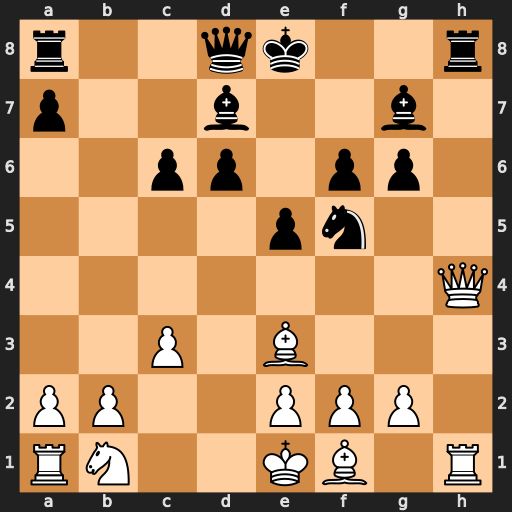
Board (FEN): r2qk2r/p2b2b1/2pp1pp1/4pn2/7Q/2P1B3/PP2PPP1/RN2KB1R
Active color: w
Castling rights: KQkq
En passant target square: -
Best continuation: Qxh8+ Bxh8 Rxh8+ Ke7 Rxd8